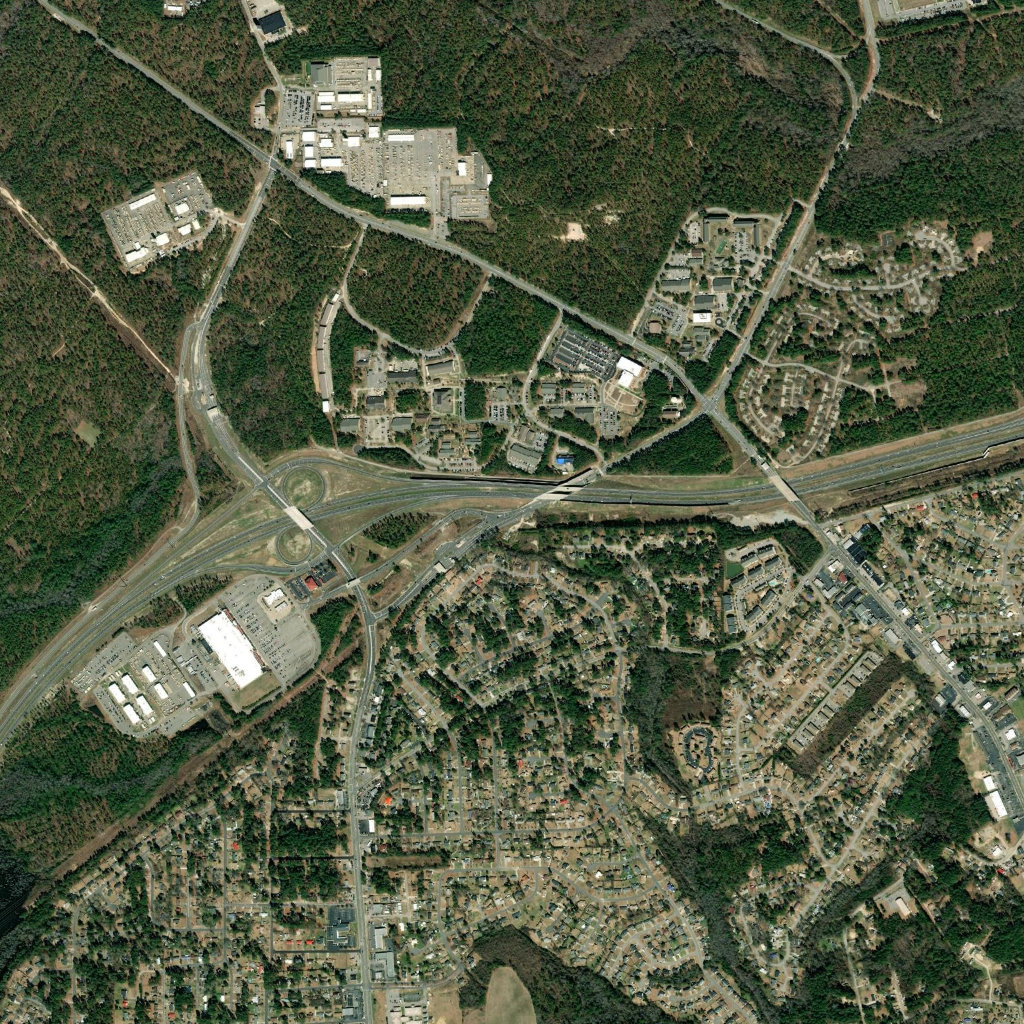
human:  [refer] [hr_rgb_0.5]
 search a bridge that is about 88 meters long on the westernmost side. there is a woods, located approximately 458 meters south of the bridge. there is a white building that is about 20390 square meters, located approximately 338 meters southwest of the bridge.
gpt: <box>[[27, 49, 30, 51, 0]]</box>

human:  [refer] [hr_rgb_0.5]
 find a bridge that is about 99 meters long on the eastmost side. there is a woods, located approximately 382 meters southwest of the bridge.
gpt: <box>[[75, 46, 77, 49, 0]]</box>

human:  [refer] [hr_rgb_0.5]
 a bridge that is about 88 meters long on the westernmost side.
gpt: <box>[[27, 49, 30, 51, 0]]</box>